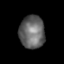
Tissue: lung
Cell type: Others
Senescence score: 0.2352
Nuclear area (px): 814
Mean DAPI intensity: 101.915